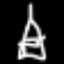
Label: The Eiffel Tower